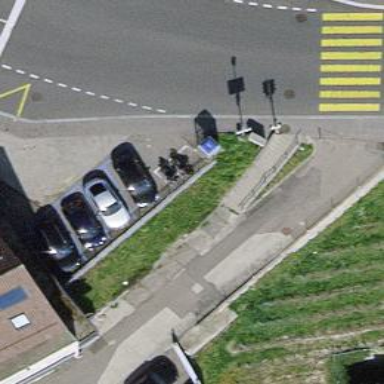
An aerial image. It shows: Motorcycle parking area.